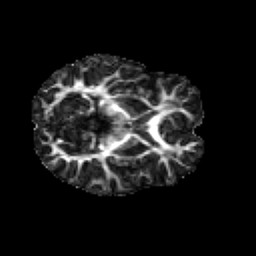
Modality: FA
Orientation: axial
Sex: female
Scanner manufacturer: siemens
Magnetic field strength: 3 T
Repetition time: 5 s
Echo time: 0.071 s